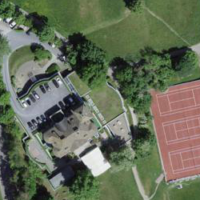
EUNIS habitat code: 53
Species observed at this site:
Lolium perenne
Bromus hordeaceus
Alopecurus pratensis
Knautia arvensis
Anthyllis vulneraria
Salvia pratensis